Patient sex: F
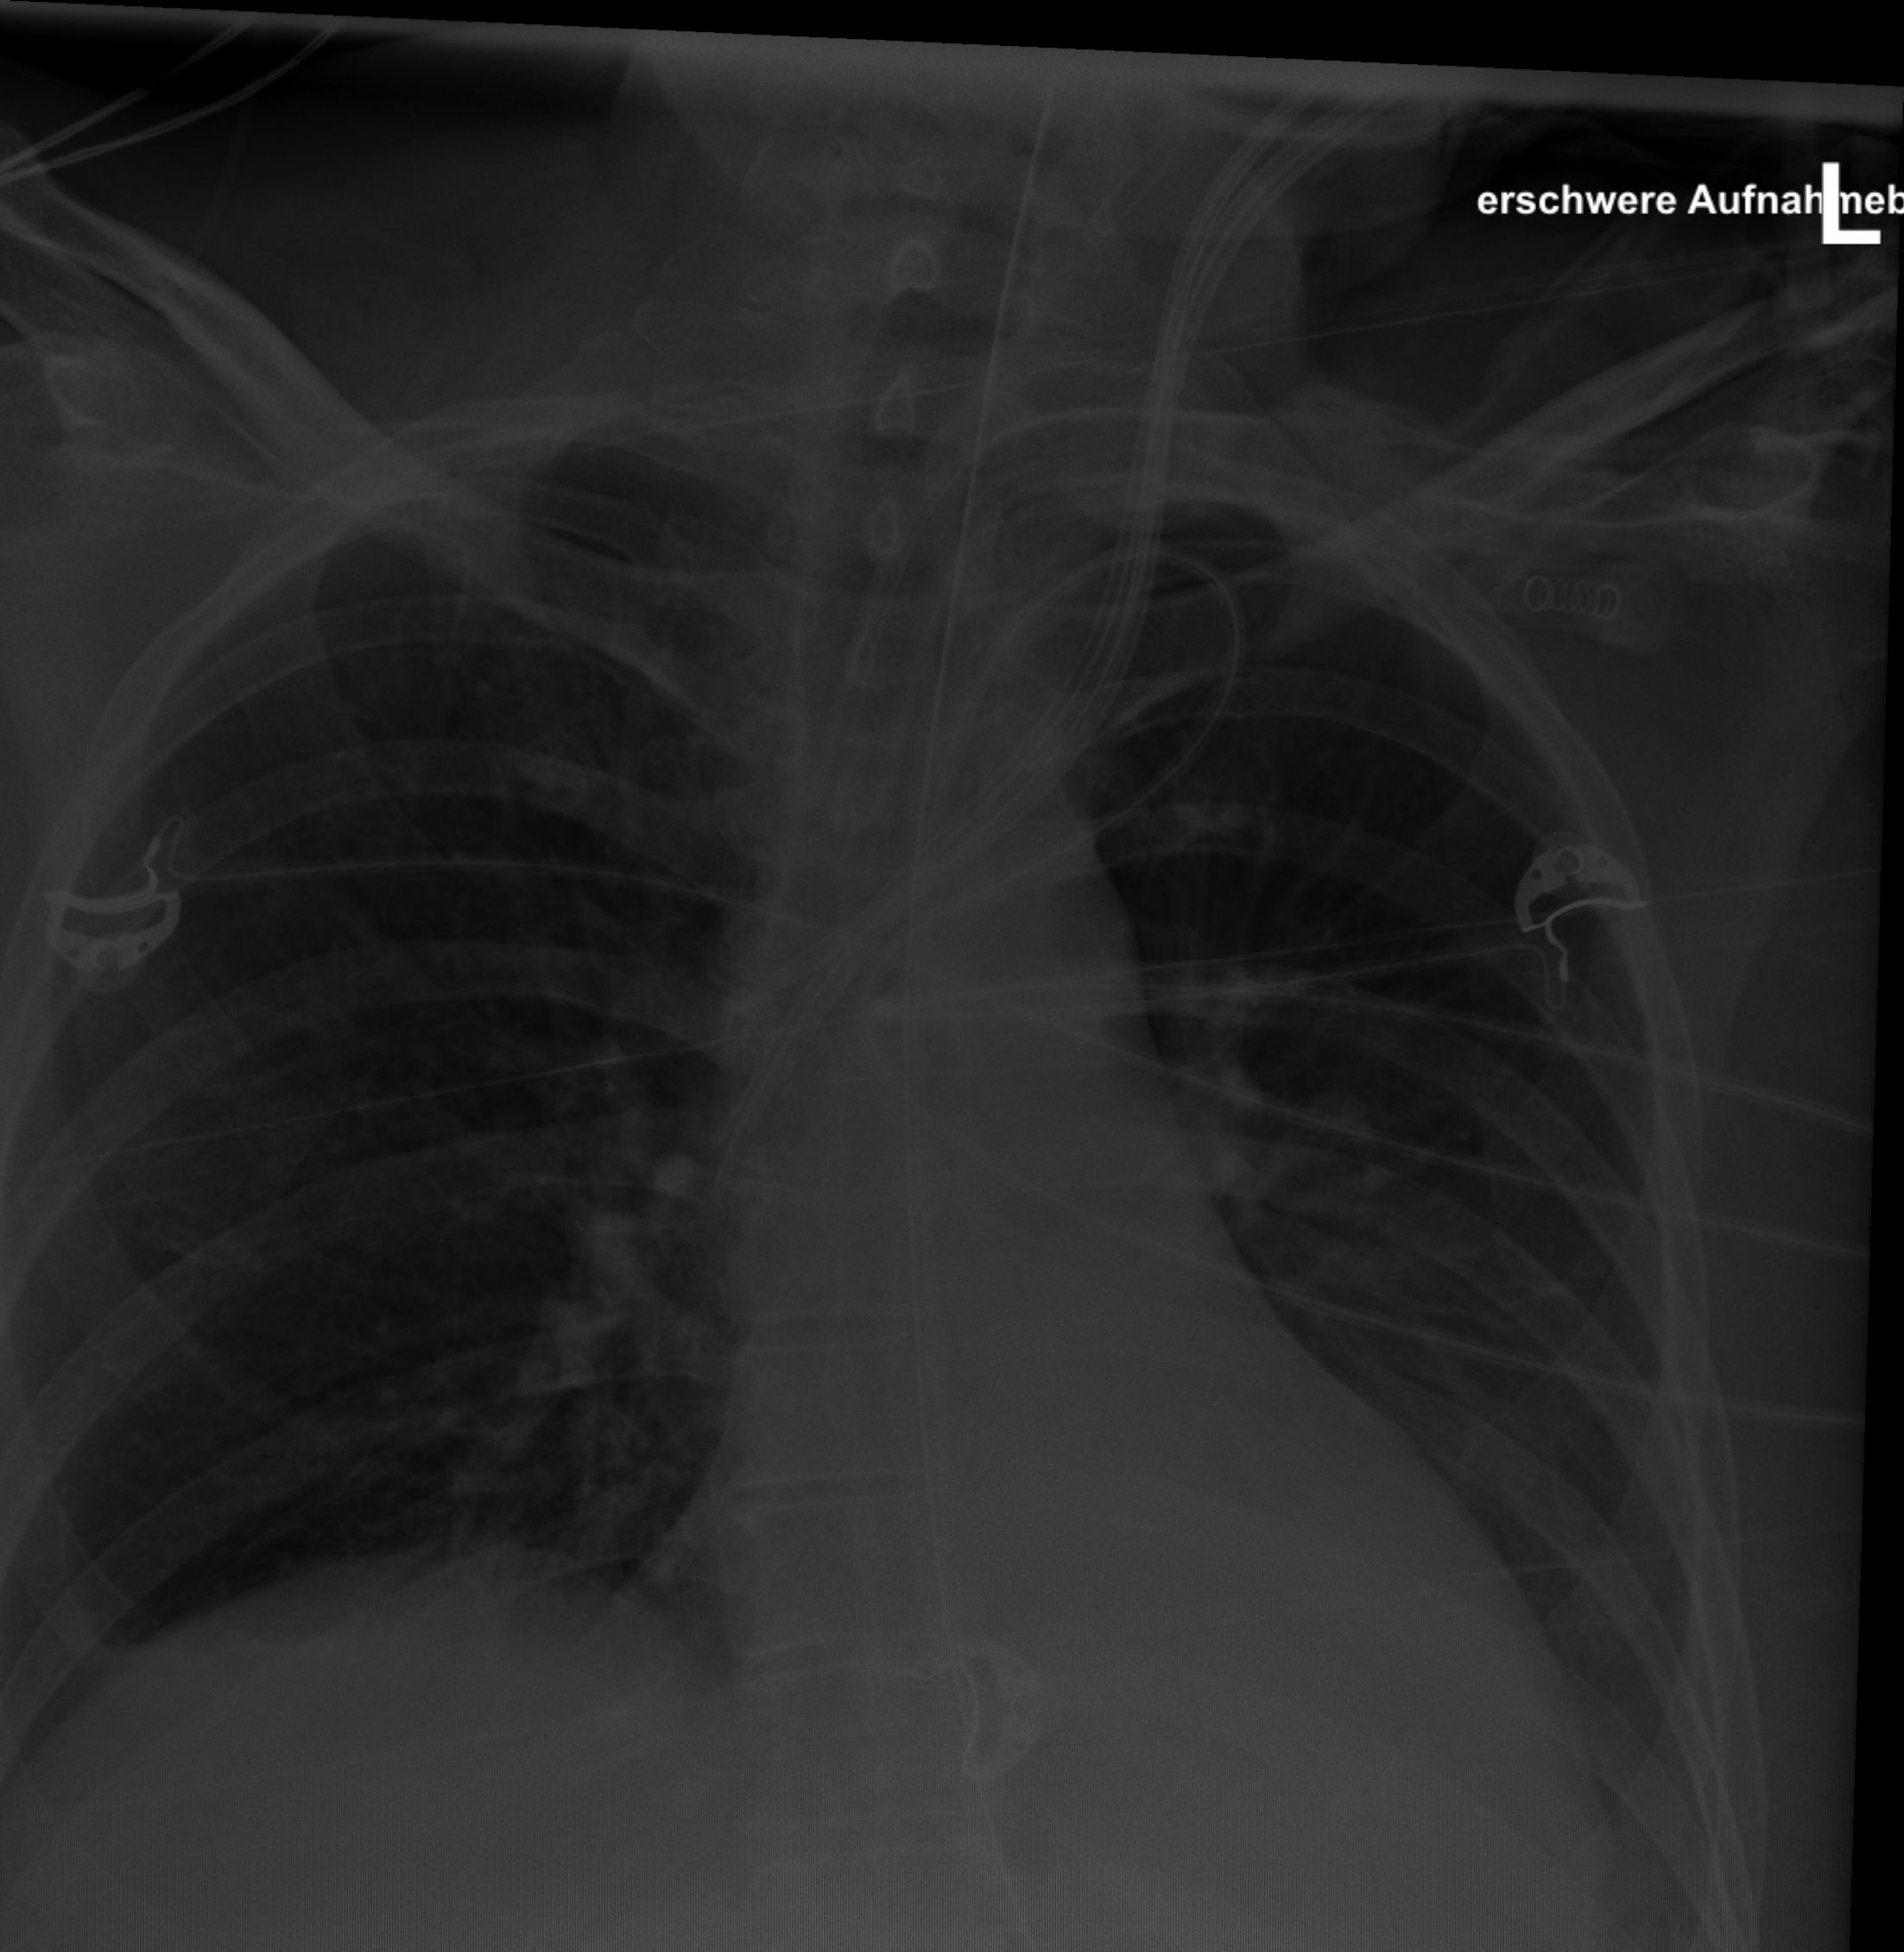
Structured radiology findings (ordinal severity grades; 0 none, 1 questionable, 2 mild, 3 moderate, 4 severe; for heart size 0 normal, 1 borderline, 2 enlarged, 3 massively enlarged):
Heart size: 0
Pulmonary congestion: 0
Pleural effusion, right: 0
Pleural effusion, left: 2
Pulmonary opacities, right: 0
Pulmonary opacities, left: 0
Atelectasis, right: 0
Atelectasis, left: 0